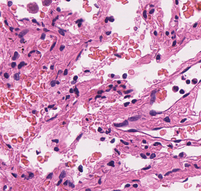
Tumor epithelial tissue: no
Tumor-associated stroma tissue: no
Normal tissue: yes